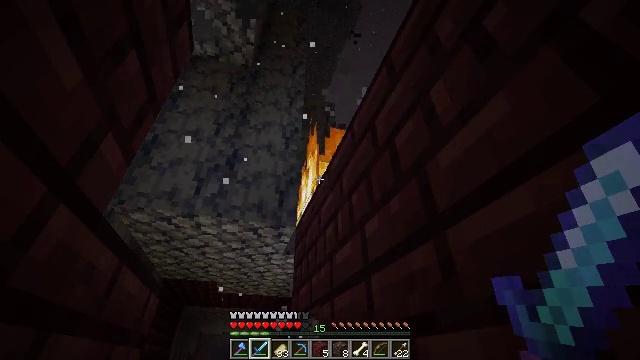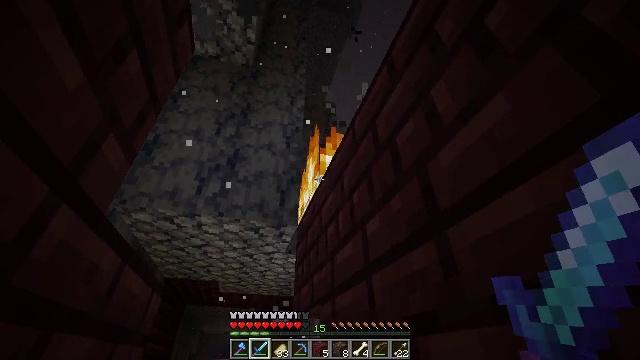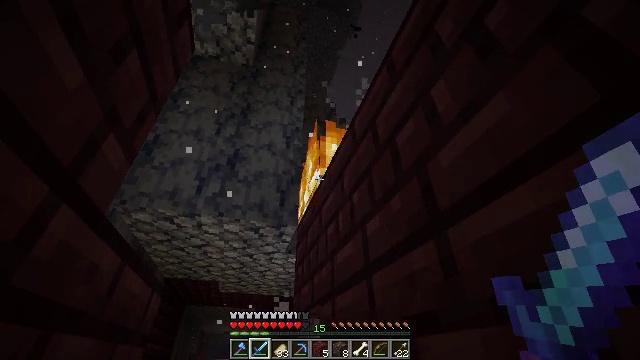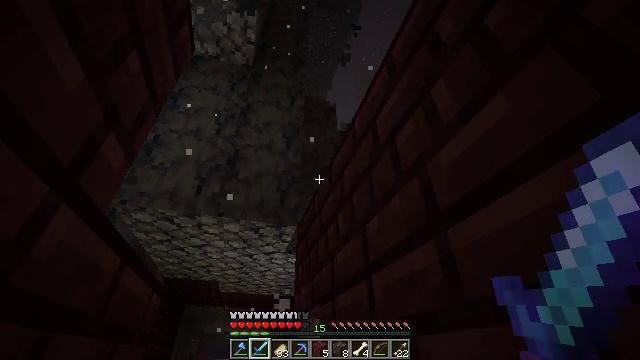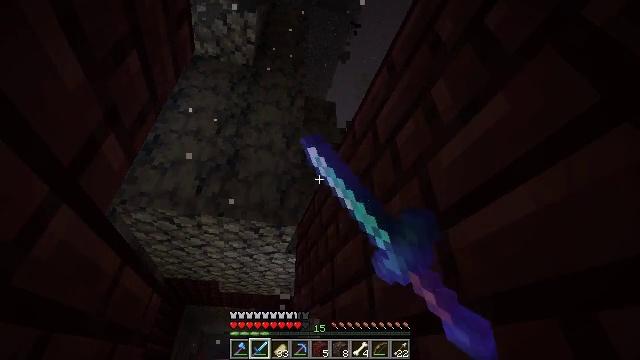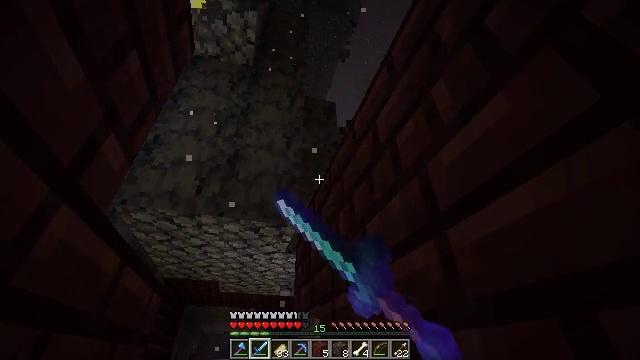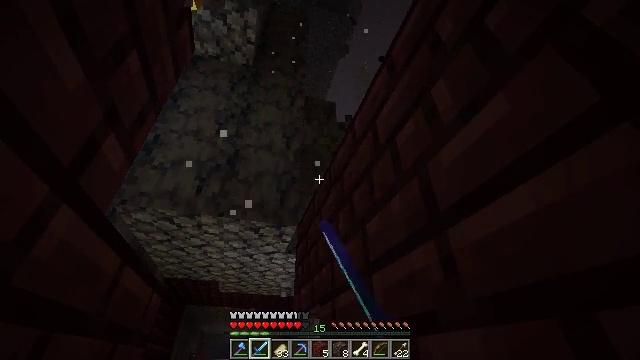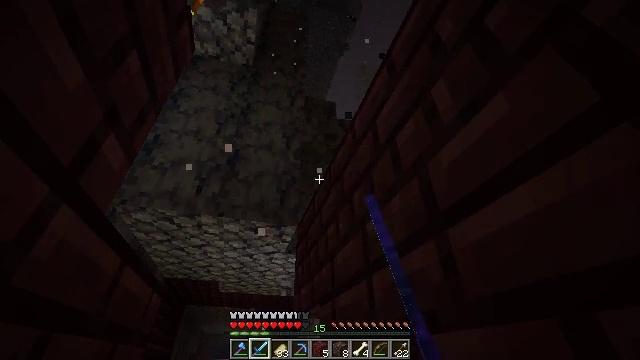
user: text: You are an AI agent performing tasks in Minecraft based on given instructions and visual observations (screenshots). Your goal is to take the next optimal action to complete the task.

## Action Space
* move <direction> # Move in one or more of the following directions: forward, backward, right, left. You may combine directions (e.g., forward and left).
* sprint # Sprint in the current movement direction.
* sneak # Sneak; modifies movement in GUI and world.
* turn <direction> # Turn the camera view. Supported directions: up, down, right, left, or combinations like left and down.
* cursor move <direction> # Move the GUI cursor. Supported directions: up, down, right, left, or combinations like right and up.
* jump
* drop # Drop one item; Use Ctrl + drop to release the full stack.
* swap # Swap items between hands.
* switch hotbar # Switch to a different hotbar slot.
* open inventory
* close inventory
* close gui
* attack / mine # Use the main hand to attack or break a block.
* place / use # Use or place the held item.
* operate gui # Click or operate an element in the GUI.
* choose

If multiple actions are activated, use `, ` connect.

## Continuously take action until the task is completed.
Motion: motion action
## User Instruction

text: Remove the fire source.
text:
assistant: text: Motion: no_op
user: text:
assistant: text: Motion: no_op
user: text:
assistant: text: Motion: attack / mine
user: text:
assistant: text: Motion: attack / mine
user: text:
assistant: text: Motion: attack / mine
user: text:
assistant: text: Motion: no_op
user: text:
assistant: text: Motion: no_op
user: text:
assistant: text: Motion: no_op